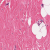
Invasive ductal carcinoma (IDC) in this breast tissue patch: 0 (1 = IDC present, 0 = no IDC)